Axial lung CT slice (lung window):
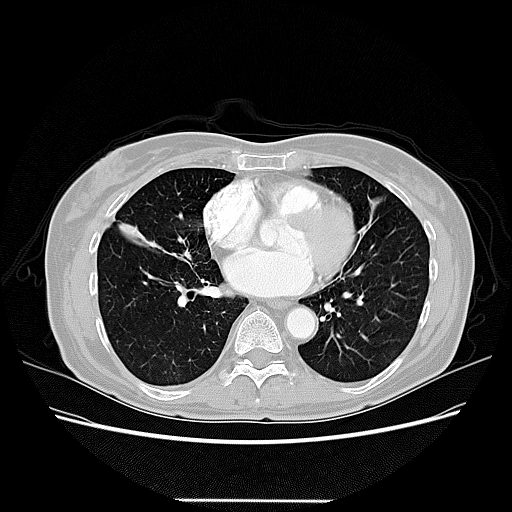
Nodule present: no